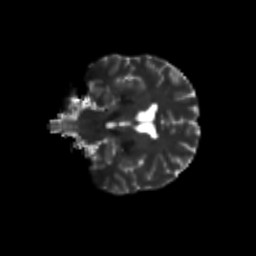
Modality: T2w
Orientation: coronal
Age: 37
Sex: male
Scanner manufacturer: siemens
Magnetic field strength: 3 T
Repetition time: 8.6 s
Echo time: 0.095 s